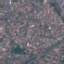
Land use / land cover: Residential